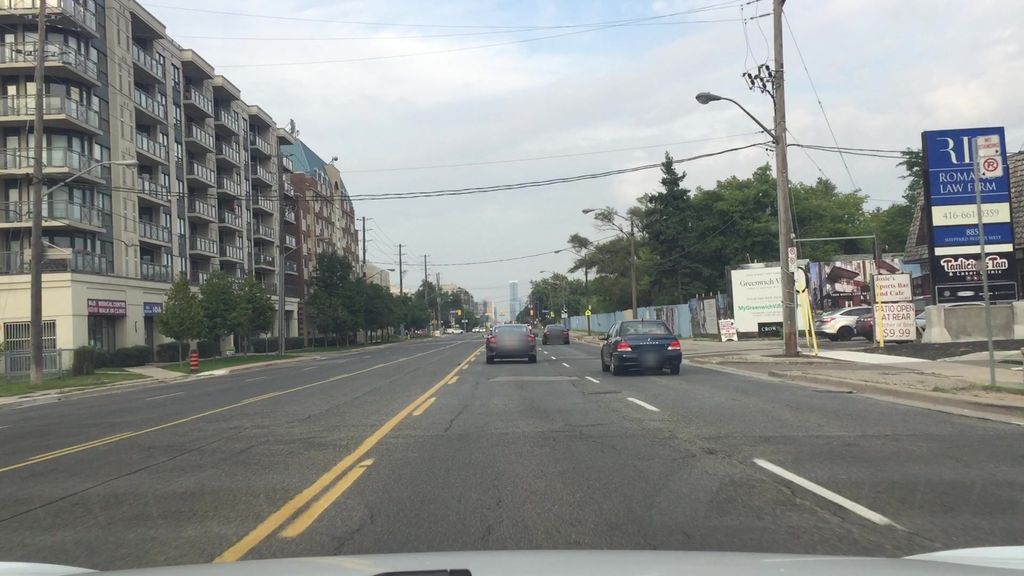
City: toronto